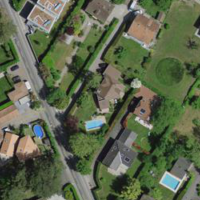
EUNIS habitat code: 55
Species observed at this site:
Corvus corone